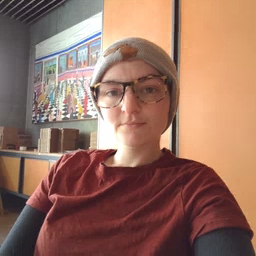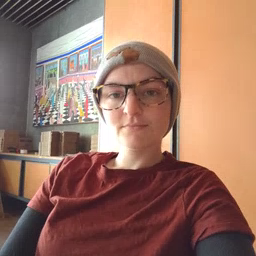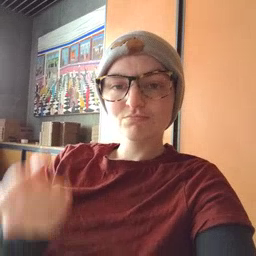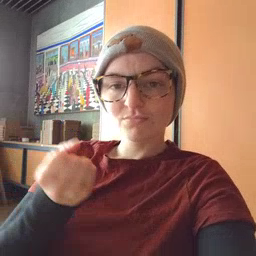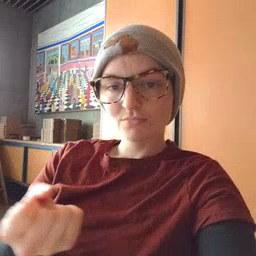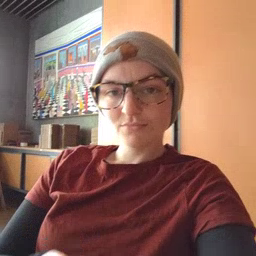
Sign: drawer